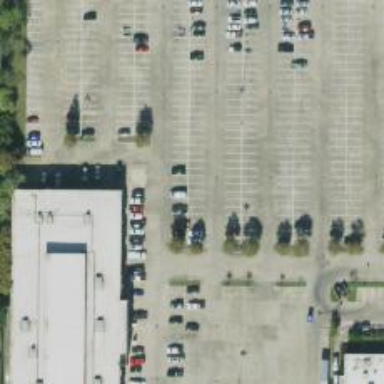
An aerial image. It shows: Parking space.